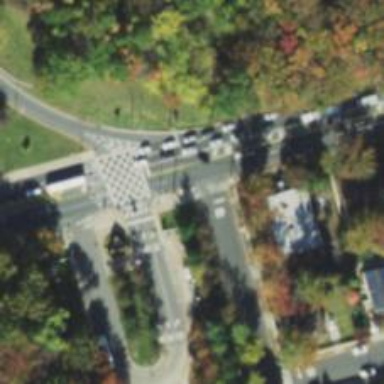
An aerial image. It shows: Asphalt footway with uncontrolled zebra crossing.